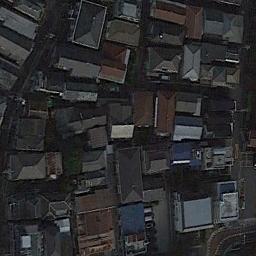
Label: dense_residential